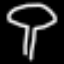
Label: mushroom